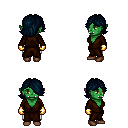
a pixel art fantasy rpg character, female body template, orc, green skin, brown robe, white pants, raven swoop hairstyle, gold gloves, brown shoes, four views (front, back, left, right), 2x2 character sprite sheet, small pixel art, hard edges, no anti-aliasing